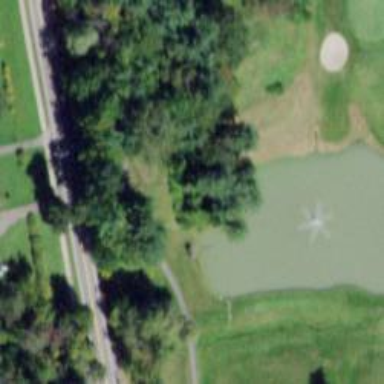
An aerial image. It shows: Path for both road and golf.